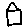
Label: house